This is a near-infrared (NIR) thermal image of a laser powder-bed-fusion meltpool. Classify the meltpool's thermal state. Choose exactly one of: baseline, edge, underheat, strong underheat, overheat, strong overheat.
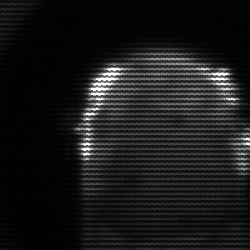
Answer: baseline